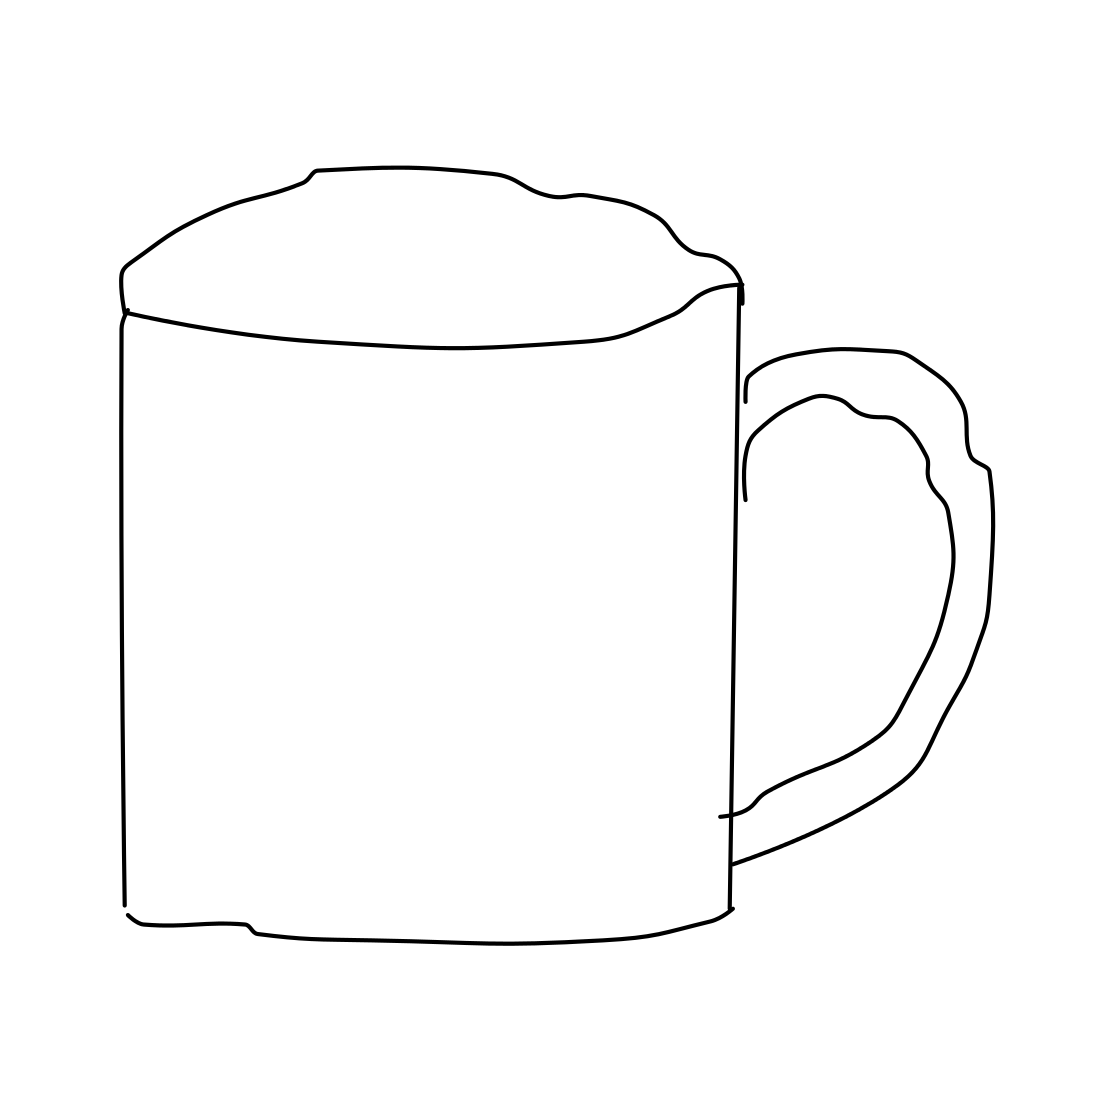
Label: mug